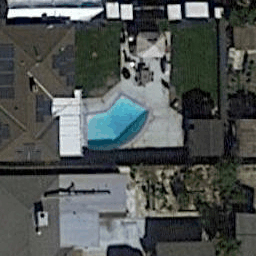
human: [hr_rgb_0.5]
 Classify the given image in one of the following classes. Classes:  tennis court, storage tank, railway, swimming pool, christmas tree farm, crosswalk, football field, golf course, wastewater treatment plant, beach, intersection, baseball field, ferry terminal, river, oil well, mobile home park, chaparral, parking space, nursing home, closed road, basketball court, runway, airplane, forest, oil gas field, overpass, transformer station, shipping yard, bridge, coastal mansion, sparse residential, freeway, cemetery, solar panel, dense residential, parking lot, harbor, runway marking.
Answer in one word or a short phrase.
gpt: swimming pool